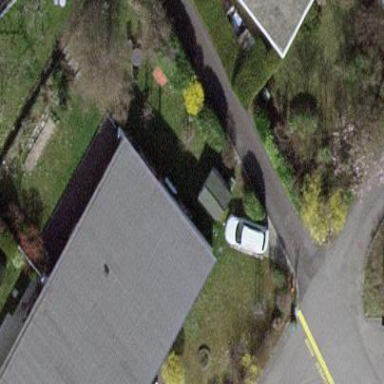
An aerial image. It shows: Garden enclosed by fence.